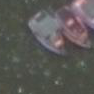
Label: civil